Field crop: tomato
Growth stage: 1
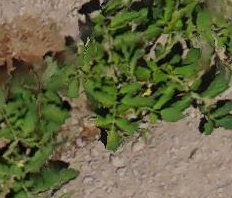
Species: tomato